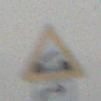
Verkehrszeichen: BeweglicheBruecke
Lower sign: RichtungsangabeDurchPfeile5
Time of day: MorningAfternoon
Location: Outdoor (Nature)
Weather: Overcast
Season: Winter
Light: Natural